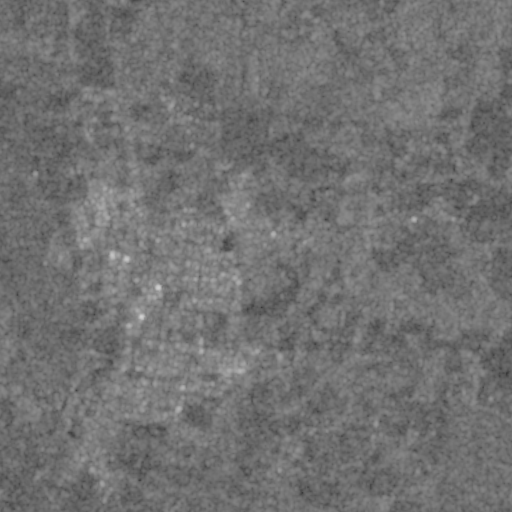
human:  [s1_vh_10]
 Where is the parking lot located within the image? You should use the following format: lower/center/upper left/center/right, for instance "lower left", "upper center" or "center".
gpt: The parking lot is located in the center left of the image.
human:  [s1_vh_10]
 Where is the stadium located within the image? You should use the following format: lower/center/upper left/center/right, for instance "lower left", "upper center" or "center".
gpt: The stadium is located in the center of the image.
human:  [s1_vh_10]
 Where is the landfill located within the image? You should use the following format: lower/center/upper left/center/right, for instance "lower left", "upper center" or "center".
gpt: There is no landfill in the image.

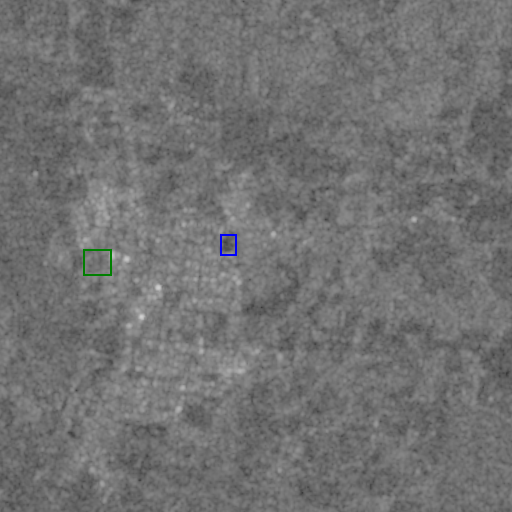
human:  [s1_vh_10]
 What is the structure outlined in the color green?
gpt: The structure outlined in green is a park.
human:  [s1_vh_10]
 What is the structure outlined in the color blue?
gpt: The structure outlined in blue is a stadium.
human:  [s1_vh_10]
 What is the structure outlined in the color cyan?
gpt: There is no cyan outline.